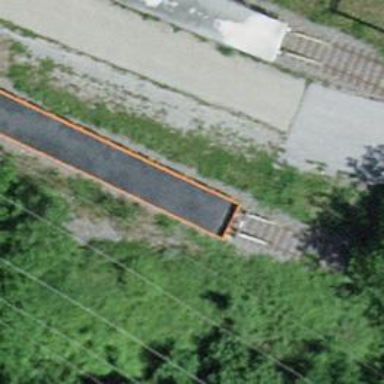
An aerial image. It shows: Railway buffer stop.